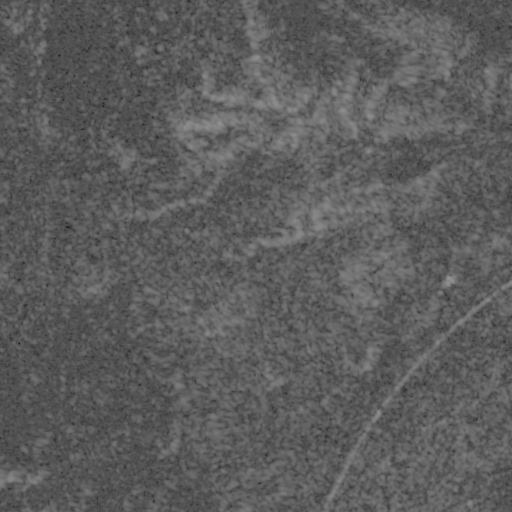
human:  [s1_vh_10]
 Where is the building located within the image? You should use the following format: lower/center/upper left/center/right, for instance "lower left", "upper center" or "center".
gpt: The building is located in the lower right of the image.
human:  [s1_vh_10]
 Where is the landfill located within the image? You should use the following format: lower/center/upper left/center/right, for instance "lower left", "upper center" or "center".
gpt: There is no landfill in the image.

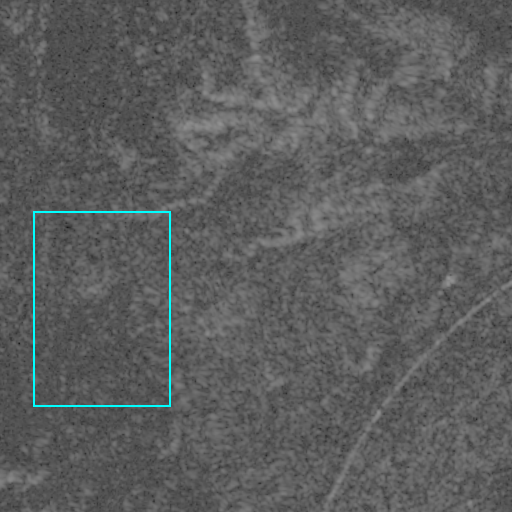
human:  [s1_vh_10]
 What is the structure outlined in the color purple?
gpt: There is no purple outline.
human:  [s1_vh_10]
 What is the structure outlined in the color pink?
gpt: There is no structure outlined in pink.